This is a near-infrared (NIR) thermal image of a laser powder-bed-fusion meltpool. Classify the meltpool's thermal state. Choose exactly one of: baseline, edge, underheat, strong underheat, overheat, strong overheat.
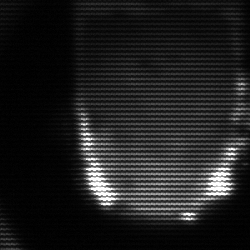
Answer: baseline